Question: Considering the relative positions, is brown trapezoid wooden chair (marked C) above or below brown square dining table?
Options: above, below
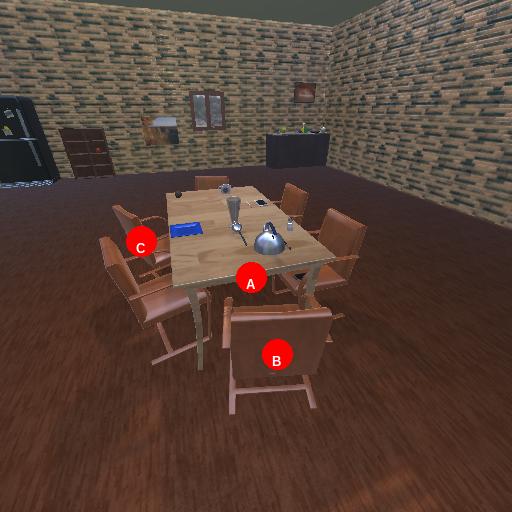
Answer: above